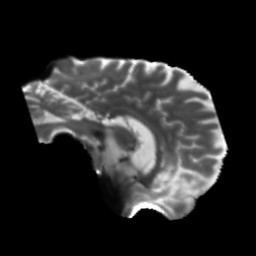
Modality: T2w
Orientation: sagittal
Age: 58
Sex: male
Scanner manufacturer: siemens
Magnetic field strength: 3 T
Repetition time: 5.25 s
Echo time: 0.08 s